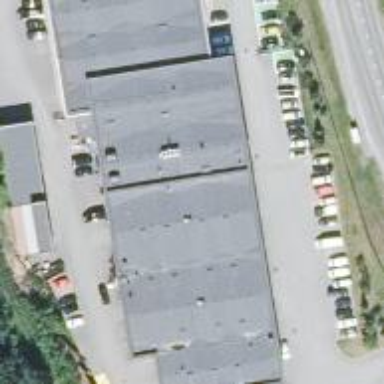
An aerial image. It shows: Building housing car shop.